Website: walmart
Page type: payment
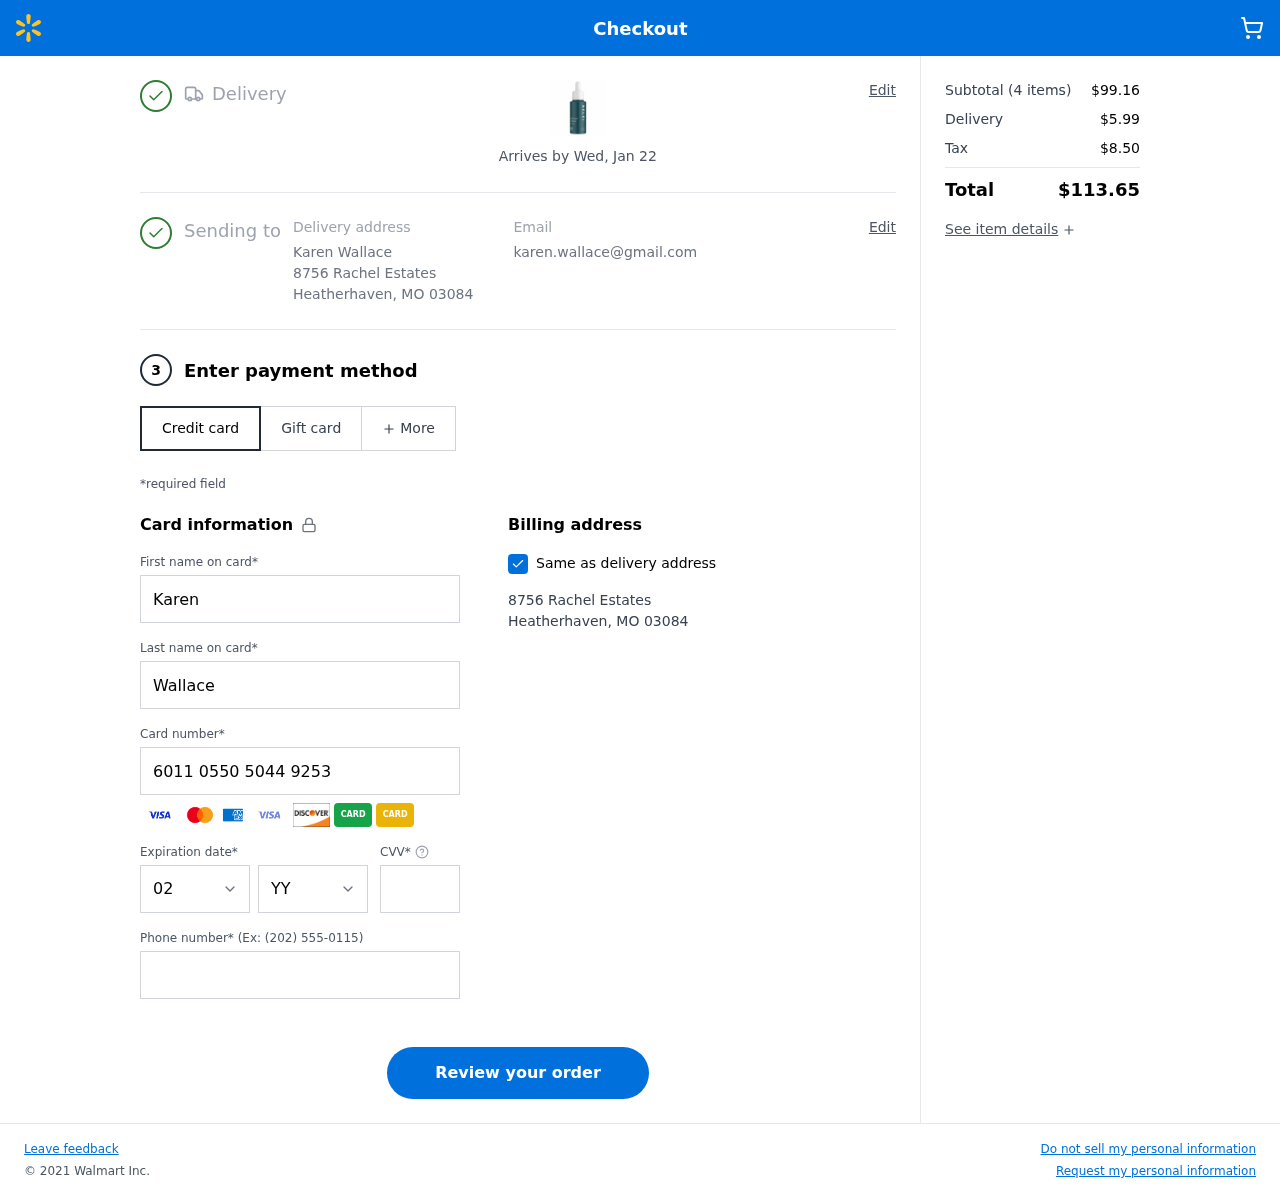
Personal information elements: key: PII_CARD_CVV
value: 749
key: PII_CARD_EXPIRY_MONTH
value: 02
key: PII_CARD_EXPIRY_YEAR
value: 26
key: PII_CARD_NUMBER
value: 6011 0550 5044 9253
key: PII_CITY
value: Heatherhaven
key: PII_EMAIL
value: karen.wallace@gmail.com
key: PII_FIRSTNAME
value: Karen
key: PII_FULLNAME
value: Karen Wallace
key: PII_LASTNAME
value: Wallace
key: PII_PHONE
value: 2894050250
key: PII_POSTCODE
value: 03084
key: PII_STATE_ABBR
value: MO
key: PII_STREET
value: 8756 Rachel Estates
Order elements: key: ORDER_DELIVERY_DATE
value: Arrives by Wed, Jan 22
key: ORDER_NUM_ITEMS
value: (4 items)
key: ORDER_SUBTOTAL
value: $99.16
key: ORDER_SHIPPING_COST
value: $5.99
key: ORDER_TAX
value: $8.50
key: ORDER_TOTAL
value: $113.65